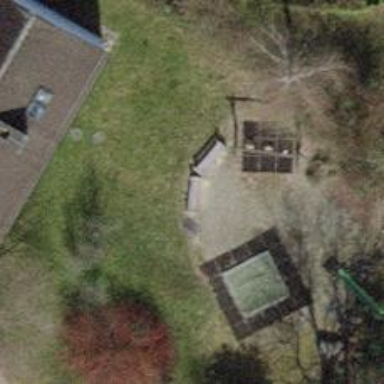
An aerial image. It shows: Brown bench.